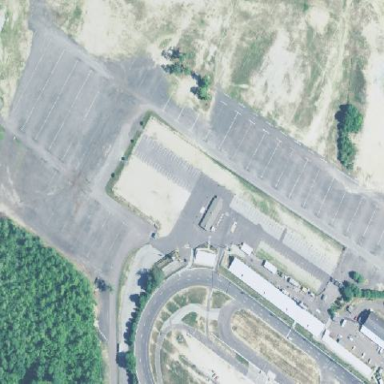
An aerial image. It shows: Stadium for motor sports.